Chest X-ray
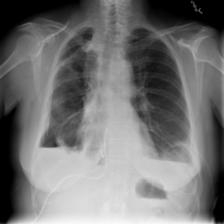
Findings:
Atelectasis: negative
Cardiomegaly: negative
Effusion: positive
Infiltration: positive
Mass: negative
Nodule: negative
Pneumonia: negative
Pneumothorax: negative
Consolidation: negative
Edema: negative
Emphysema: negative
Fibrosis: negative
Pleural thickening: negative
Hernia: negative